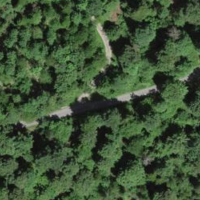
EUNIS habitat code: 43
Species observed at this site:
Sambucus nigra